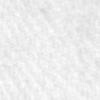
Label: no_change